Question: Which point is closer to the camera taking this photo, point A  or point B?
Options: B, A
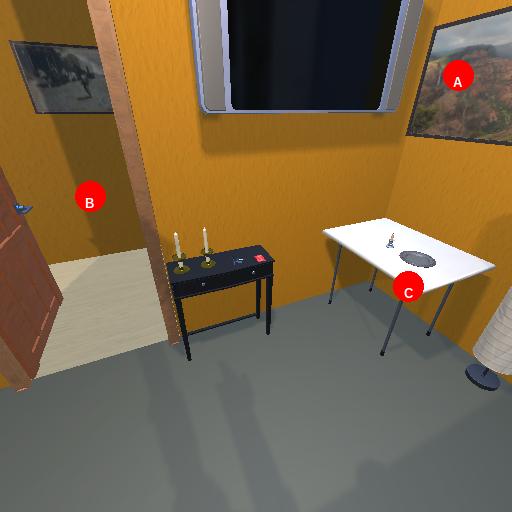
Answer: B